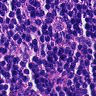
Metastatic tissue present: no